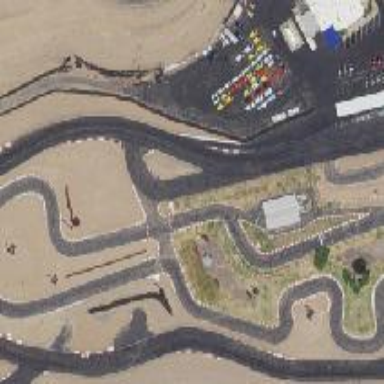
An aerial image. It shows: Raceway for motor sports.